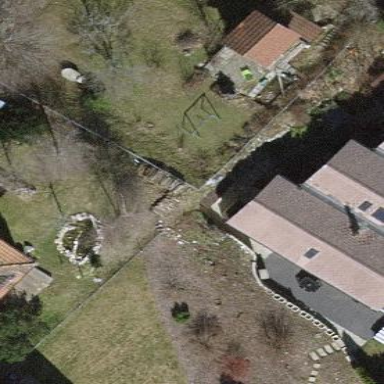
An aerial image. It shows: Residential garden.